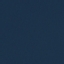
Land use / land cover class: SeaLake